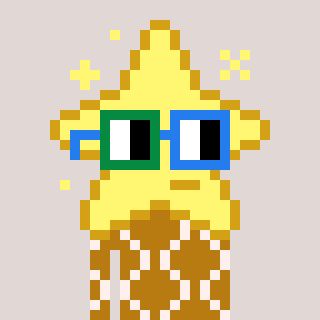
a pixel art character with square green and blue glasses, a star-shaped head and a gold-colored body on a warm background